Question: As you can see here:

The selector '.wrapper-dropdown .label' is being applied, instead of the higher specificity '.wrapper-dropdown .dropdown li div.liwrap:hover'
Why is that?
I'm using chrome on osx 10.8, if that's relevant
-edit
This <URL>
compiles to this css: <URL>
And this <URL>
Compiles to this html: <URL>
Addtionally I've got this small JavaScript handling click events: <URL>
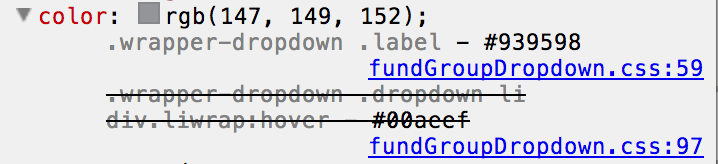
Answer: The element that is designated by '.label' is not the same element that is designated by 'div.liwrap'; rather, '.label' is one of 'div.liwrap''s descendants. Specificity then becomes irrelevant, because the selectors are matching different elements altogether.
The strikethrough simply means that the 'div.liwrap' ancestor's 'color' is being canceled out instead of being inherited because you're giving '.label' its own 'color' declaration.
If you want '.label' to inherit from 'div.liwrap' on hover, you need to modify the following rule in your LESS code:
'''
.dropdown li div.liwrap:hover {
border-color: #00aeef;
color: #00aeef;
}
'''
To something like this:
'''
.dropdown li div.liwrap:hover {
border-color: #00aeef;
color: #00aeef;
.label {
color: #00aeef; // Or color: inherit;
}
}
'''